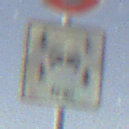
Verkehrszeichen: CarsharingfahrzeugeFrei
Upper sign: AbsolutesHalteverbot
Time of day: Night
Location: Outdoor (Nature)
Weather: Clear
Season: NotSpecified
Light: Natural